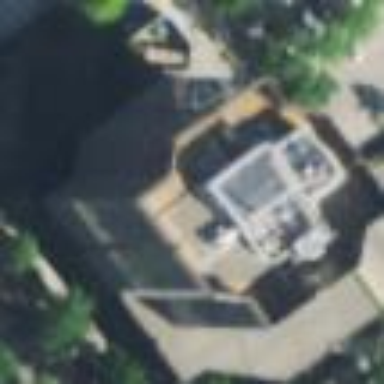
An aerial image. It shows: Bank building.